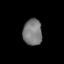
Tissue: prostate
Cell type: T cells
Senescence score: 0.3563
Nuclear area (px): 491
Mean DAPI intensity: 123.224